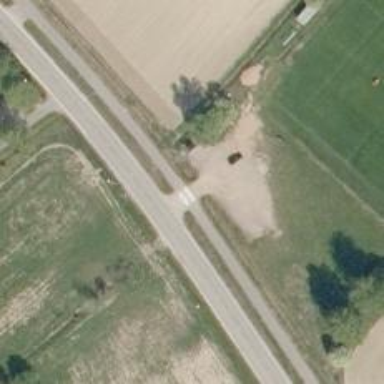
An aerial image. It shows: Uncontrolled crossing on the road.